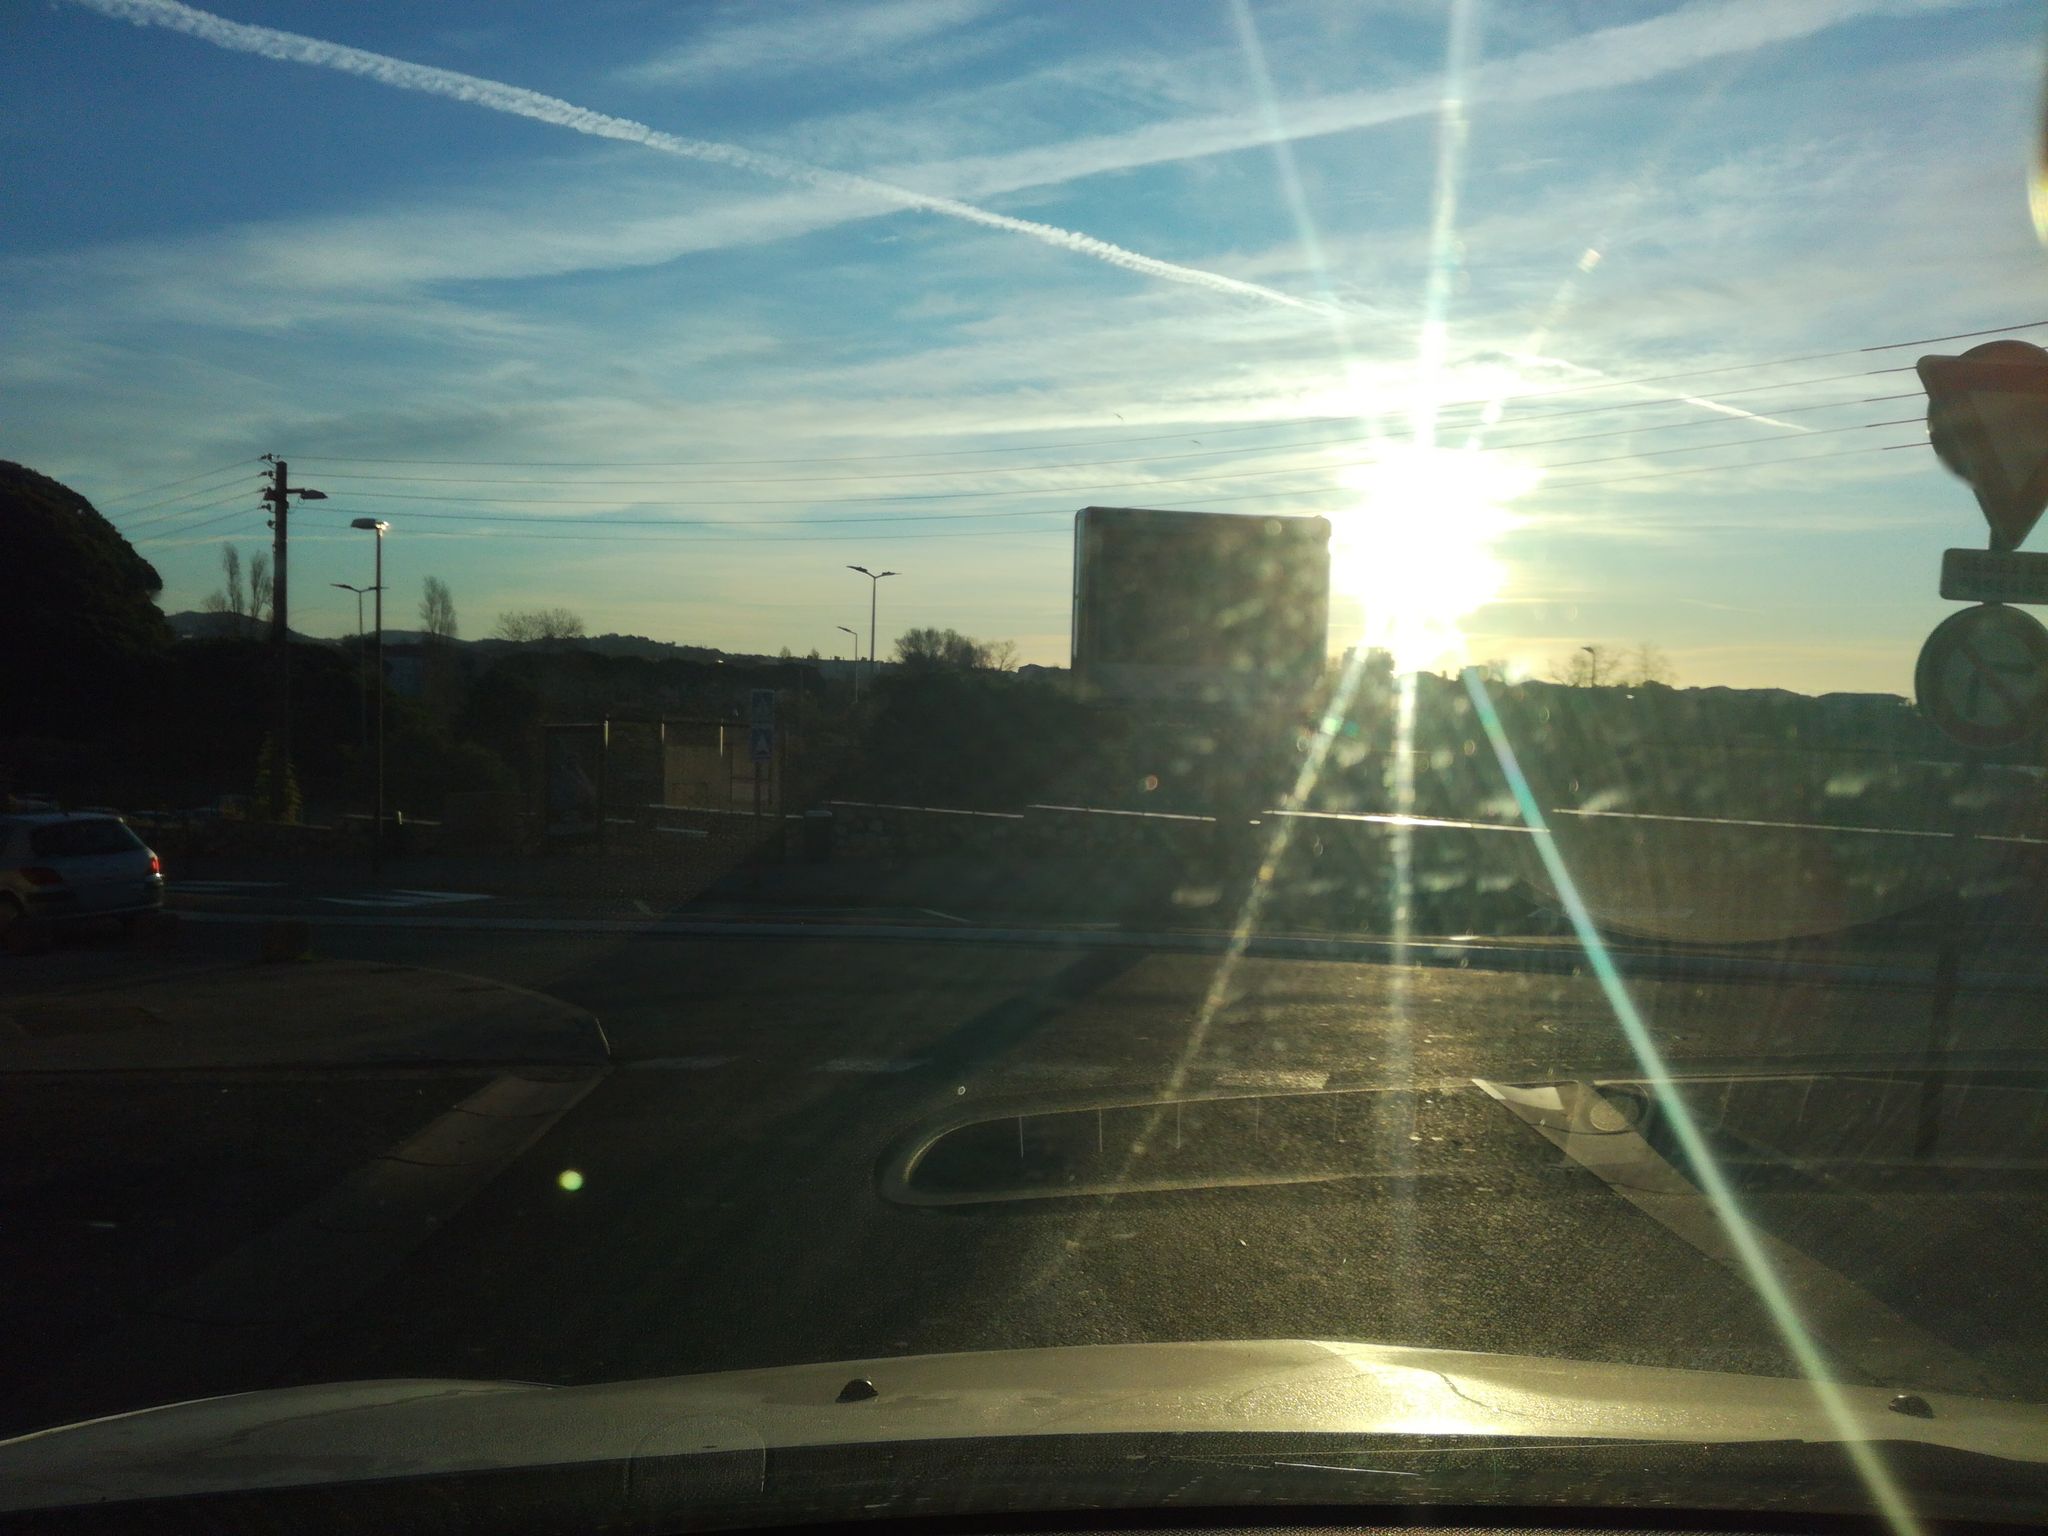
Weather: cloudy
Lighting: dusk/dawn
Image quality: slightly poor
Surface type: driving surface
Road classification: living_street, tertiary
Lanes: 1
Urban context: dense urban cluster
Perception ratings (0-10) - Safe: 0.87, Lively: 6.33, Beautiful: 4.14, Boring: 2.61, Depressing: 4.19, Wealthy: 1.77